Question: Given a 3D voxel grid where each voxel is SIZE * SIZE * SIZE (width * height * length) for some integer SIZE and a line passing through some of the voxels in the grid, is there a decently efficient way of computing a line of sight algorithm to detect all voxels that the line passes through?
Algorithm Constraints:
1. No voxels are left out due to the approximate nature of the original Bresenham as seen in this 2D example:

1. Algorithm needs to be reasonably efficient as it will be calculated once per frame; as long as the algorithm does not take an area of cubes and calculates if the line intersects each individual cube, it should be fine.
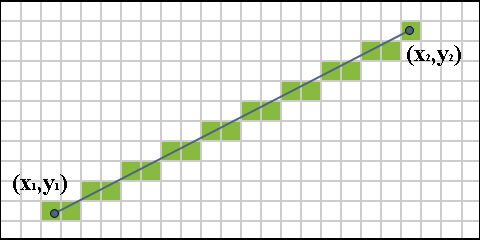
Answer: First, Bresenham is not that good at line-of-sight: as your drawing shows, the resulting selection of cells/voxels will not allow the source to "see" the target due to all those jagged edges.
However, if you are willing to consider Bresenham good for your problem in 2d, it is easy to extend to 3d: given a line from p0 = {x0, y0, z0} to p1 = {x1, y1, z1}, you can run 2d Bresenham twice from {x0, y0} to {x1, y1} and from {x0, z0} to {x1, z1}. Use the x and y values from the 1st run, and the z values from the 2nd run.
Alternatively, you can just do the full generalization:
'''
// adapted from https://en.wikipedia.org/wiki/Bresenham%27s_line_algorithm
// expects x to be the fastest-changing dimension; replace
// with fastest-changing dimension otherwise, and fix plot() accordingly
function line(float x0, float y0, float x1, float y1, float z1, float y1) {
float dx = x1 - x0;
float dy = y1 - y0;
float dz = z1 - z0;
float deltaErrorY := abs(dy / dx);
float deltaErrorZ := abs(dz / dx);
float errorY = 0;
float errorZ = 0;
int y = y0;
int z = z0;
for (int x = x0; x<x1; x++) {
plot(x,y,z);
errorY += deltaErrorY;
while (errorY >= 0.5) {
y += sign(dy);
errorY --;
}
errorZ += deltaErrorZ;
while (errorZ >= 0.5) {
z += sign(dz);
errorZ --;
}
}
}
'''
The idea behind Brensenham can be generalized to any dimension: simply keep track of accumulated errors, and jump when needed to keep them under control